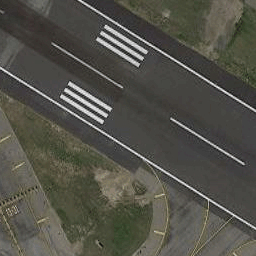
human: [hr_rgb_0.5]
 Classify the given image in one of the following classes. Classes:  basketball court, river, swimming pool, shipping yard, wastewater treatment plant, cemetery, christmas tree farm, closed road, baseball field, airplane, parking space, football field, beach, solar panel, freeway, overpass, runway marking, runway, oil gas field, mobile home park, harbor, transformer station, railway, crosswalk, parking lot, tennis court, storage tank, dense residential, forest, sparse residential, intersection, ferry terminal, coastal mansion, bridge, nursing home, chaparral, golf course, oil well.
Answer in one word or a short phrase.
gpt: runway